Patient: sex M, age 57
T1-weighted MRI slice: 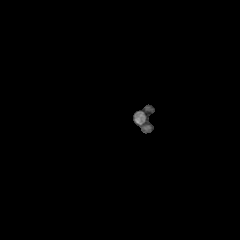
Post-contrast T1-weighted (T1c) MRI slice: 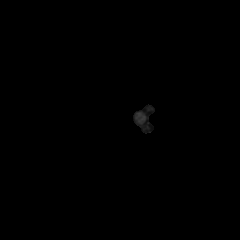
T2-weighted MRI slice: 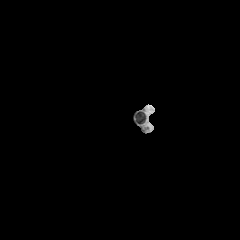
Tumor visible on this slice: no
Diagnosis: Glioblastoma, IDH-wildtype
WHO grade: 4